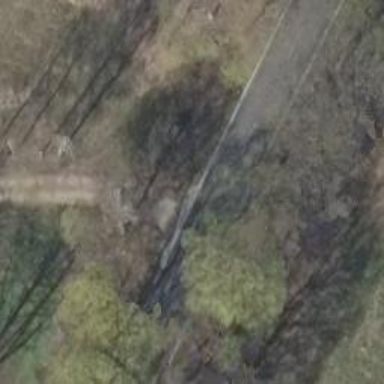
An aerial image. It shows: Paved secondary road.